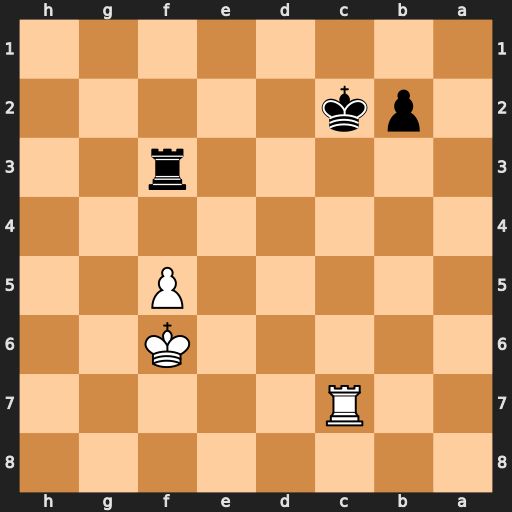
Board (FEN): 8/2R5/5K2/5P2/8/5r2/1pk5/8
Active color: b
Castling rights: -
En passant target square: -
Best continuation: Rc3 Rb7 Rb3 Rxb3 Kxb3 Ke7 b1=Q